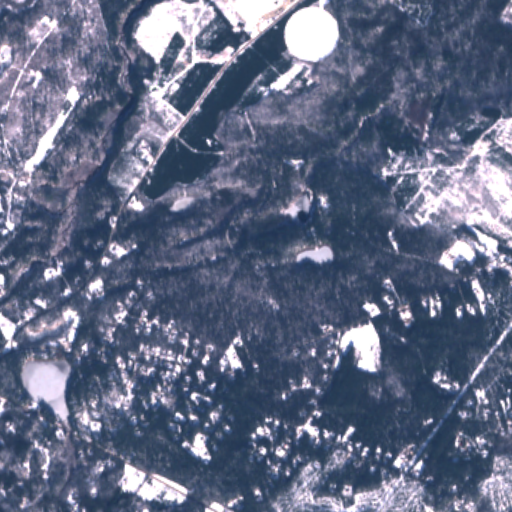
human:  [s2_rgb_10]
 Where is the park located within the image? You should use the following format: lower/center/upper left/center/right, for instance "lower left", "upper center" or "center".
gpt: The park is located in the lower right of the image.
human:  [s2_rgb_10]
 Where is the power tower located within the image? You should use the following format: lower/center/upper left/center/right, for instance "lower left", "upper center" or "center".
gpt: The power tower is located in the lower right of the image.
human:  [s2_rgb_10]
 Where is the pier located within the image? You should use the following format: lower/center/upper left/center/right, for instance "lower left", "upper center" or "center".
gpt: The pier is located in the center of the image.
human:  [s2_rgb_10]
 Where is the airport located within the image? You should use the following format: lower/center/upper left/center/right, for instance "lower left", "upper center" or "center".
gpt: There is no airport in the image.